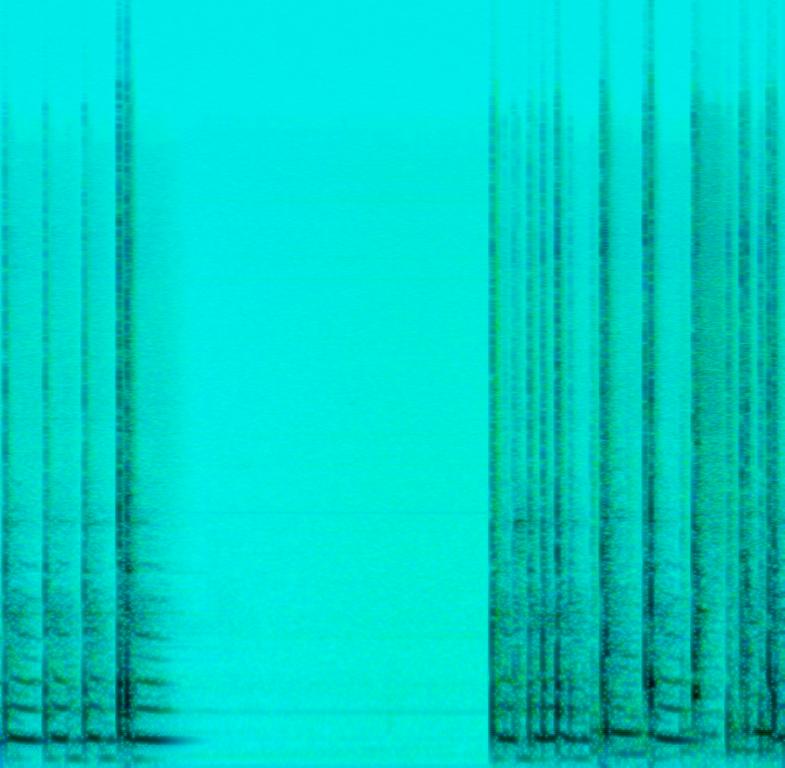
In this clip, we hear some random drum sequences on the tom drums and snare drum of a drumkit. Towards the end, there is a slightly high pitched sound in the background that can be subtly heard.